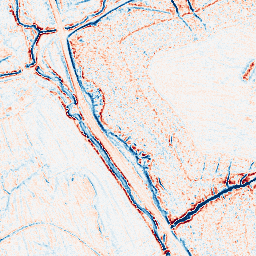
Category: edge_preserving
Decomposition family: anisotropic_diffusion
Decomposition parameters: iterations: 10
kappa: 100
gamma: 0.1
Upsampling method: sinc_blackman
Upsampling parameters: scale: 2
kernel_size: 8
Upsampling scale: 2